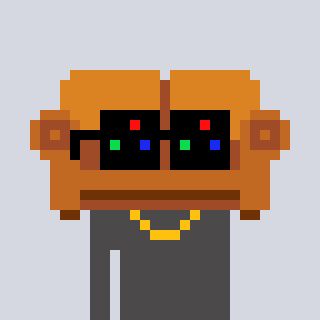
a pixel art character with square black sunglasses, a couch-shaped head and a grayscale-colored body on a cool background